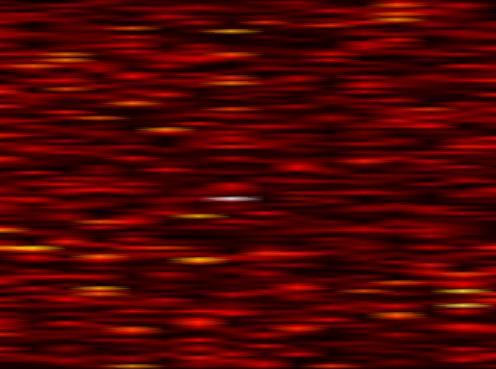
Label: UFMC